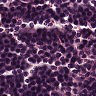
Metastatic tissue present: no